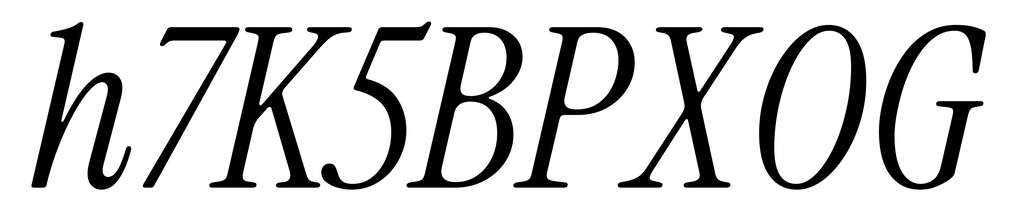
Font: InstrumentSerif-Italic